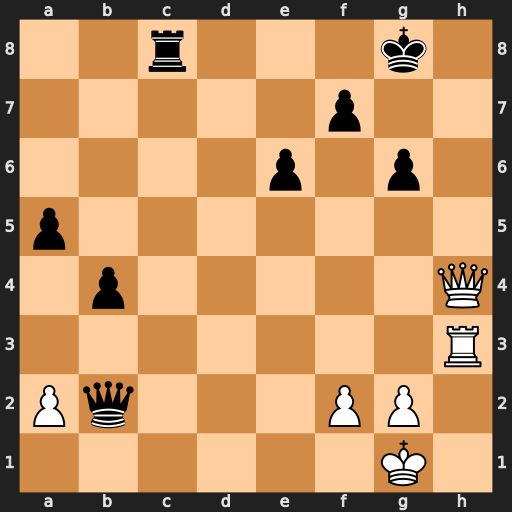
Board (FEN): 2r3k1/5p2/4p1p1/p7/1p5Q/7R/Pq3PP1/6K1
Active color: w
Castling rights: -
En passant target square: -
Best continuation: Qh7+ Kf8 Qh8+ Qxh8 Rxh8+ Ke7 Rxc8